Interaction volume radius: 5 \u00c5
Interaction volume height: 15 \u00c5
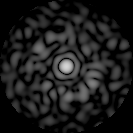
Disorder parameter: 0.8315